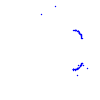
Particle: proton